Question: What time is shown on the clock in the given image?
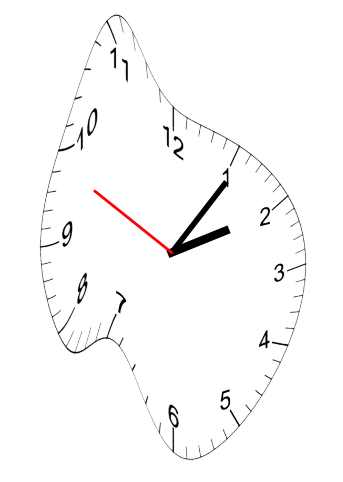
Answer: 02:05:49